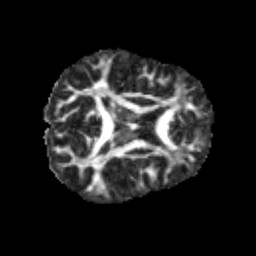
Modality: FA
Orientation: axial
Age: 11
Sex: male
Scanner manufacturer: siemens
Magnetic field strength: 3 T
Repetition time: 3.8 s
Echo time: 0.07 s